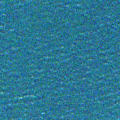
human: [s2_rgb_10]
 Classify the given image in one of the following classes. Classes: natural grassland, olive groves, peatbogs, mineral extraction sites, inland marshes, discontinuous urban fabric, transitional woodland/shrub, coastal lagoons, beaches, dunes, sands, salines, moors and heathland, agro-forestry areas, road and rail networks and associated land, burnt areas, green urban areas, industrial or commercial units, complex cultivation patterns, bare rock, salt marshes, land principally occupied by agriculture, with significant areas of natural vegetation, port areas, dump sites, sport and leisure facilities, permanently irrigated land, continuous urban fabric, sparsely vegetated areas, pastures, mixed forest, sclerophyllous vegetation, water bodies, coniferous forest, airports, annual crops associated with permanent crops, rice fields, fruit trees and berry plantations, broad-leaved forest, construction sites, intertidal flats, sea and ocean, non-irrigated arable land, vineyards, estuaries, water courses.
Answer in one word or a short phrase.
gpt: sea and ocean